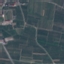
Label: PermanentCrop